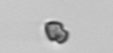
Label: Heterocapsa_rotundata